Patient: sex M, age 65
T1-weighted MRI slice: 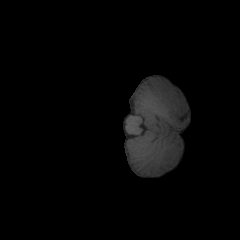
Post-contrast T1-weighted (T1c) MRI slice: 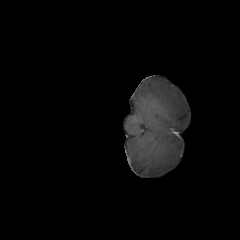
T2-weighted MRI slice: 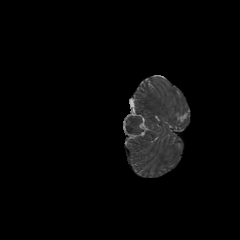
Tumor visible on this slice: no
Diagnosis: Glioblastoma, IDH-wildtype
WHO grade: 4